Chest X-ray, AP view. Patient: 74 years old, sex F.
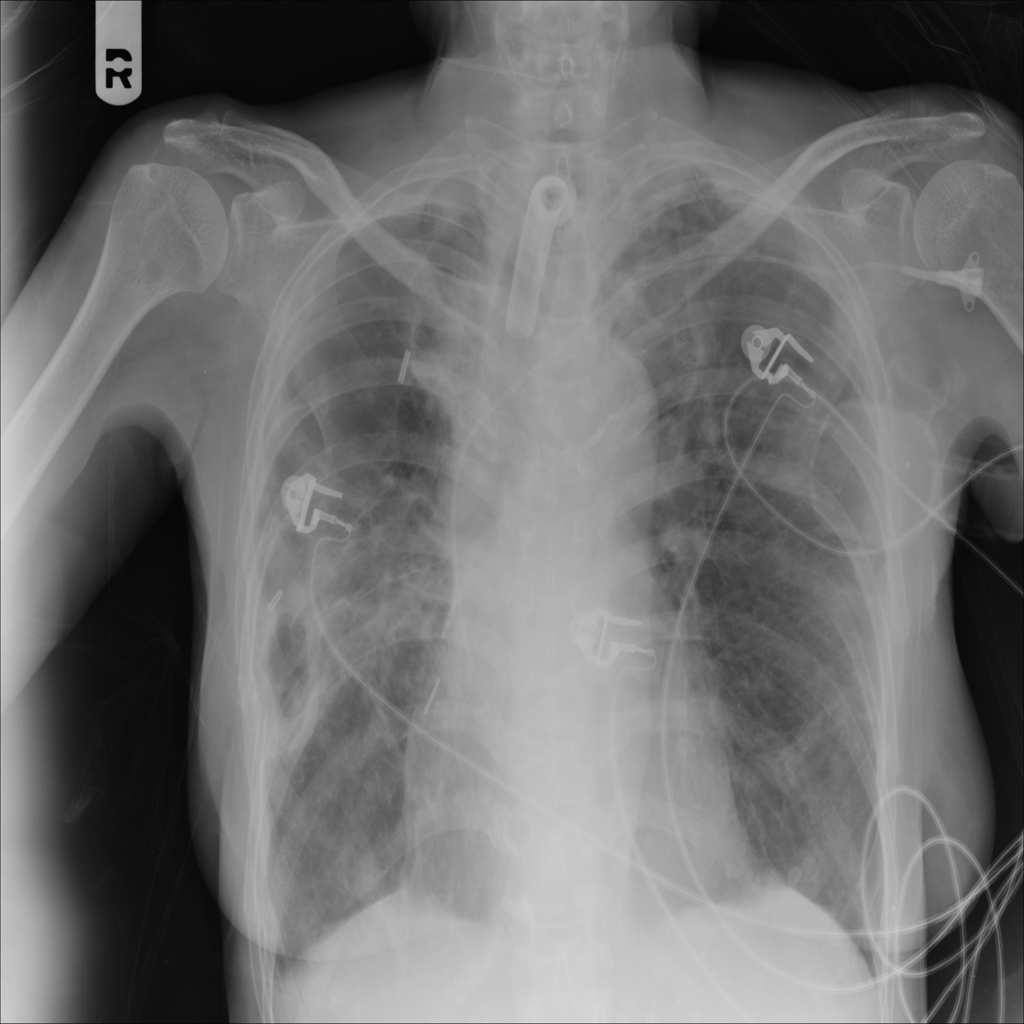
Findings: Infiltration